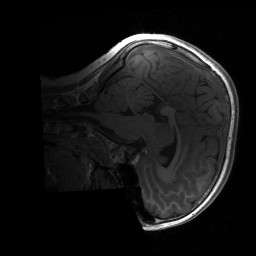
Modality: T1w
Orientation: sagittal
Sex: male
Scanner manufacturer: siemens
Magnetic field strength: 3 T
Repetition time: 1.9 s
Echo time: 0.00243 s